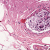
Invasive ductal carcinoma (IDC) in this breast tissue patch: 0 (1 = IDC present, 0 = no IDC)